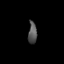
Tissue: prostate
Cell type: NK cells
Senescence score: 0.3506
Nuclear area (px): 188
Mean DAPI intensity: 84.053